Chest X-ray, PA view. Patient: 71 years old, sex F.
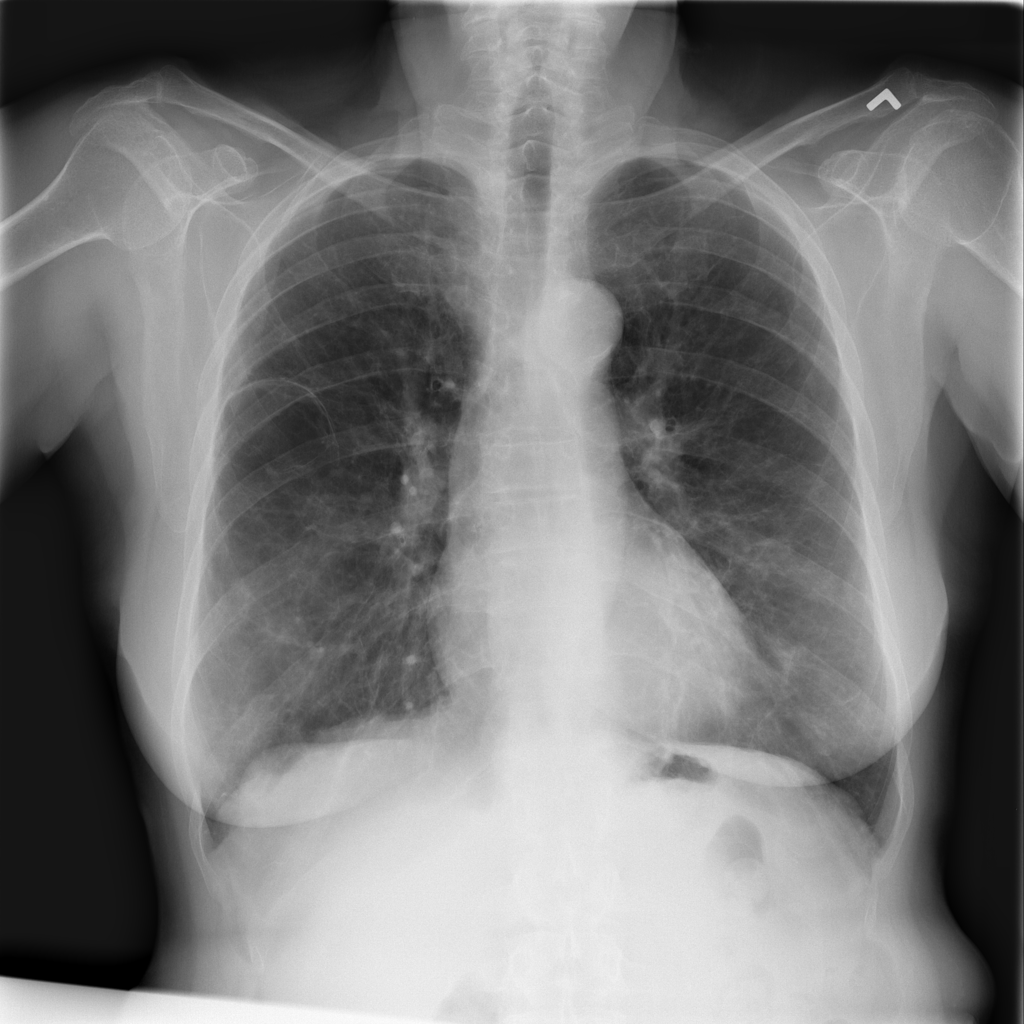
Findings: No Finding